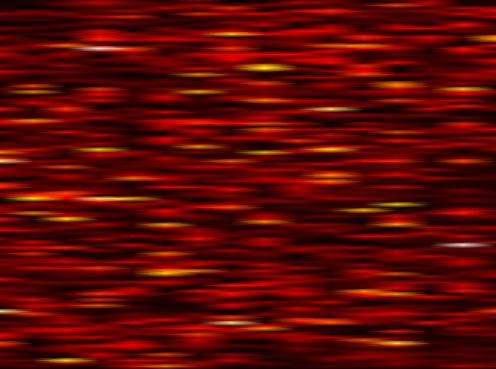
Label: UFMC